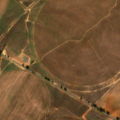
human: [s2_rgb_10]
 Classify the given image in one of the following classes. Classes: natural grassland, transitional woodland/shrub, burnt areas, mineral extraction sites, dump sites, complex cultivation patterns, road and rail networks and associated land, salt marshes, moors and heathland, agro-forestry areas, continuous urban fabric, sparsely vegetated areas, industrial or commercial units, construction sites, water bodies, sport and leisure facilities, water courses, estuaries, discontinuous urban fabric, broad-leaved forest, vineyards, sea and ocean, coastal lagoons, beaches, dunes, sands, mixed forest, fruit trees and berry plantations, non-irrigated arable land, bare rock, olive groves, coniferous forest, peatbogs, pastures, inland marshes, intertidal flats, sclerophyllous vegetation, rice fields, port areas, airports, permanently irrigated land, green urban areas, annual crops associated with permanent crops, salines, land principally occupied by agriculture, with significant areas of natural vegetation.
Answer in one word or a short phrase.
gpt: non-irrigated arable land, permanently irrigated land